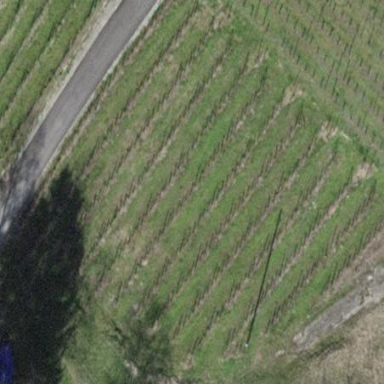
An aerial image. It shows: Vineyard growing grapes.